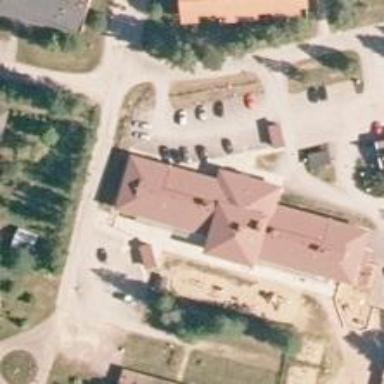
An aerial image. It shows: Building.